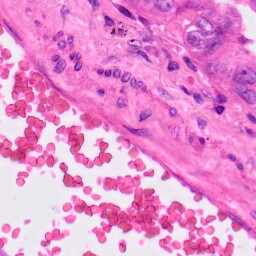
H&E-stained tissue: Lung